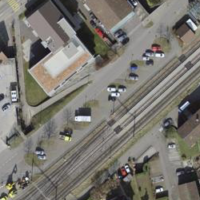
EUNIS habitat code: 54
Species observed at this site:
Milvus milvus
Mamestra brassicae
Ilex aquifolium